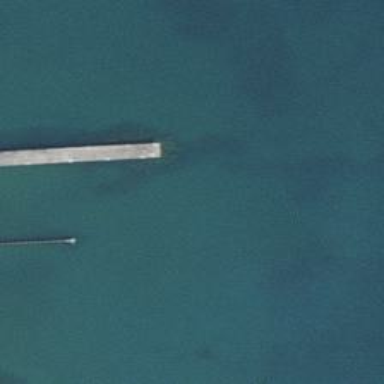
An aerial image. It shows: Breakwater structure.